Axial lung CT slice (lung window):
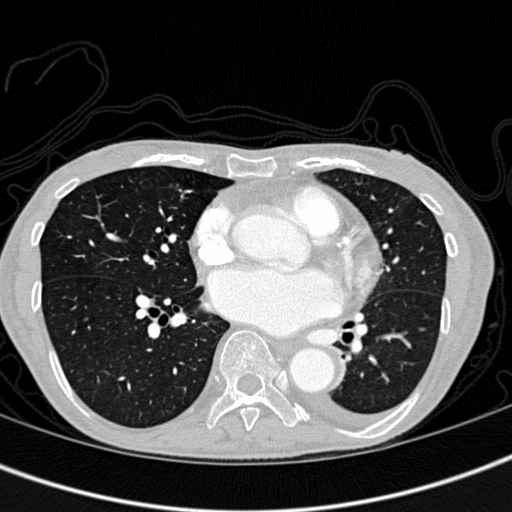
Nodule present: no